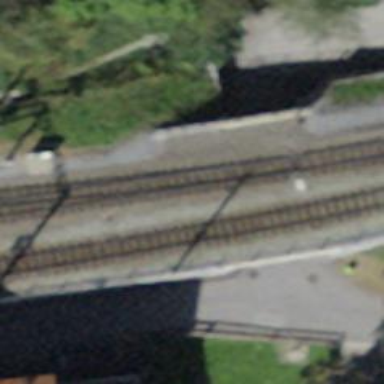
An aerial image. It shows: Narrow-gauge railway bridge with electrified contact line.